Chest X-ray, AP view. Patient: 72 years old, sex F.
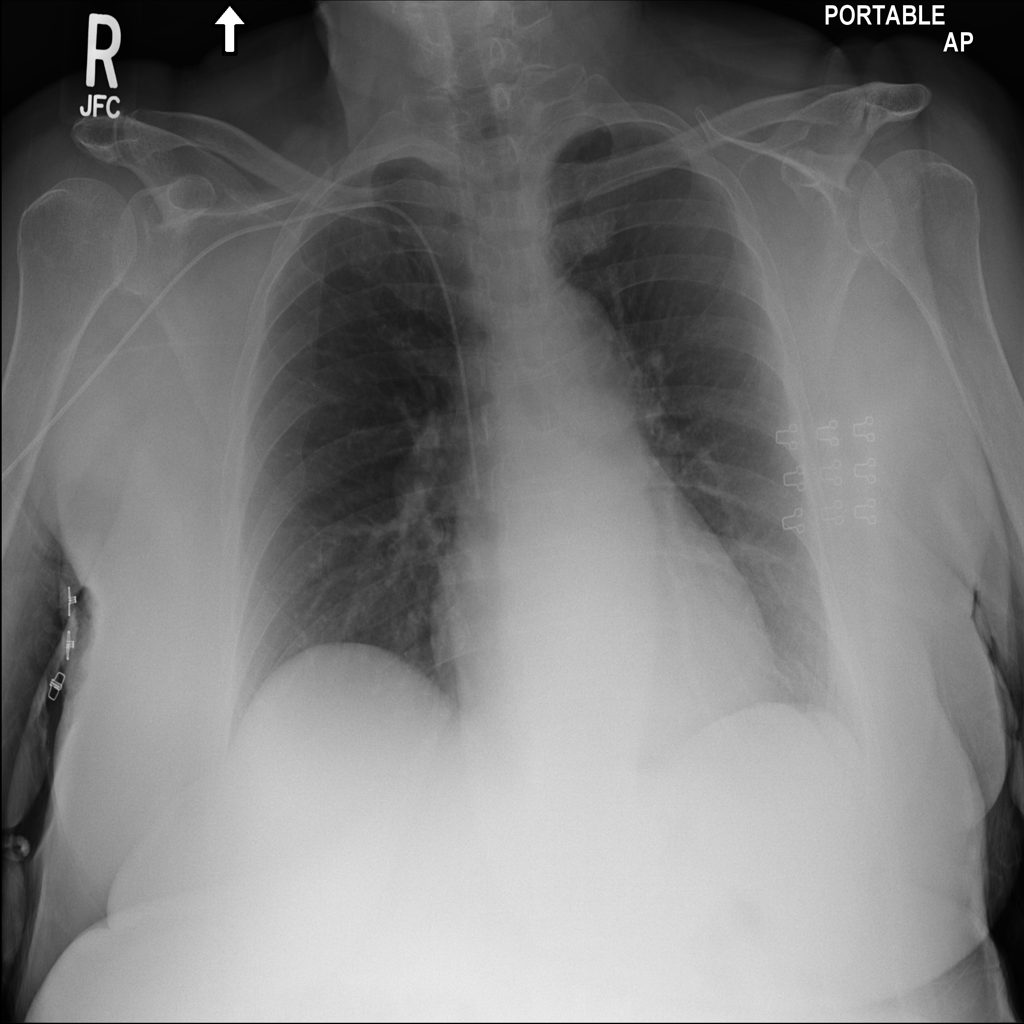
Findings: No Finding